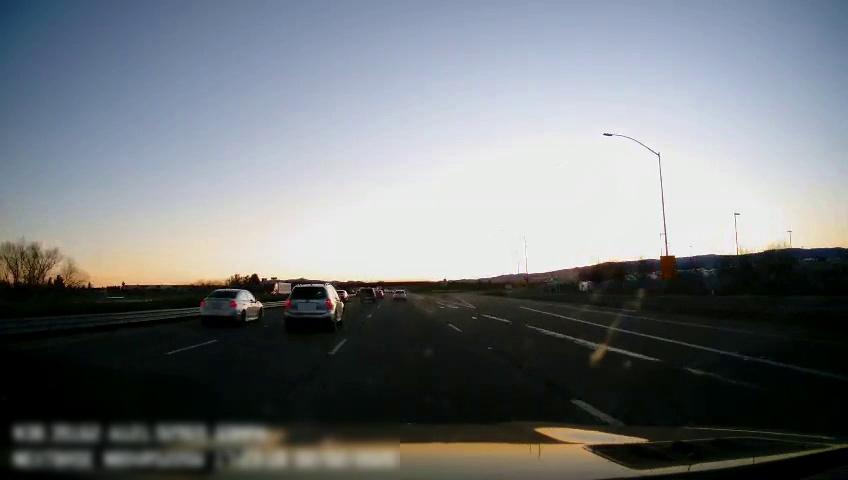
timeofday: Dusk/Dawn/Twilight
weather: Cloudy
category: Drivable Space
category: Vehicles | Truck
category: Vehicles | Car
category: Vehicles | SUV
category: Vehicles | Car
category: Vehicles | SUV
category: Vehicles | Car
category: Vehicles | SUV
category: Lanes | Alternate Lane
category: Lanes | Current Lane
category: Lanes | Current Lane
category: Lanes | Alternate Lane
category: Lanes | Alternate Lane
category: Lanes | Alternate Lane
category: Lanes | Alternate Lane
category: Traffic | Signs